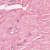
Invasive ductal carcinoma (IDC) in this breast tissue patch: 0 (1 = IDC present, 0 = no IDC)